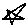
Label: star